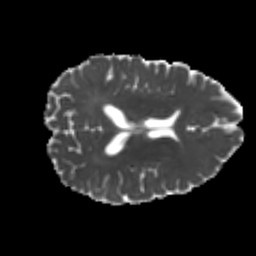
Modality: MD
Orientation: axial
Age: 24
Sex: male
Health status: healthy
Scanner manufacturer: philips
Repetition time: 7.385 s
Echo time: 0.08599 s